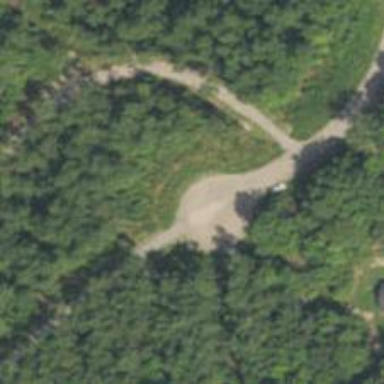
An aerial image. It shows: Turning circle on the road.